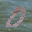
Label: 0